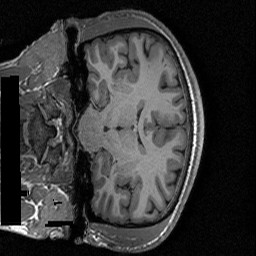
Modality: T1w
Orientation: coronal